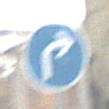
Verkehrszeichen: VorgeschriebeneFahrtrichtungRechts
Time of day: MorningAfternoon
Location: Roofed (Suburban)
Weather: PartlyCloudy
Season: Winter
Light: Natural